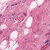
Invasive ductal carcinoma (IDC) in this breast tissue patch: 0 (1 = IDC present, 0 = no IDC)